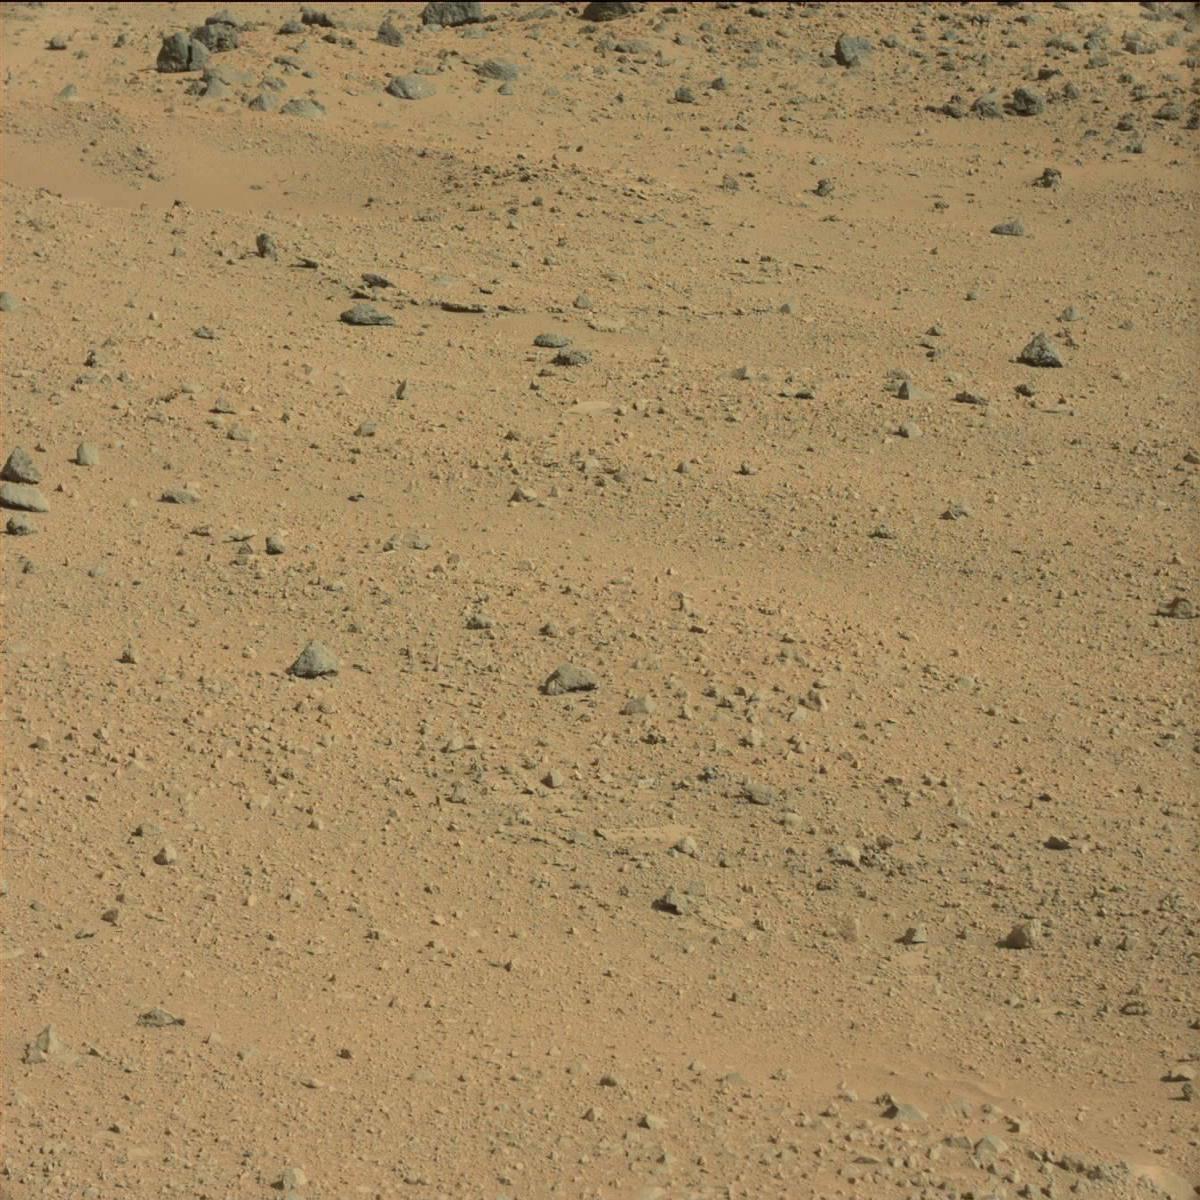
Terrain classes present: Bedrock, Sand / Soil